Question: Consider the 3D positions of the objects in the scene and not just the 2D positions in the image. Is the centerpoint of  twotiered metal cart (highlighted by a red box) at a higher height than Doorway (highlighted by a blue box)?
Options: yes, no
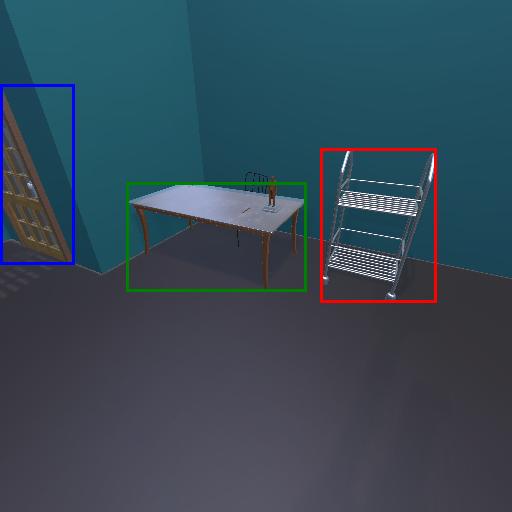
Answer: yes